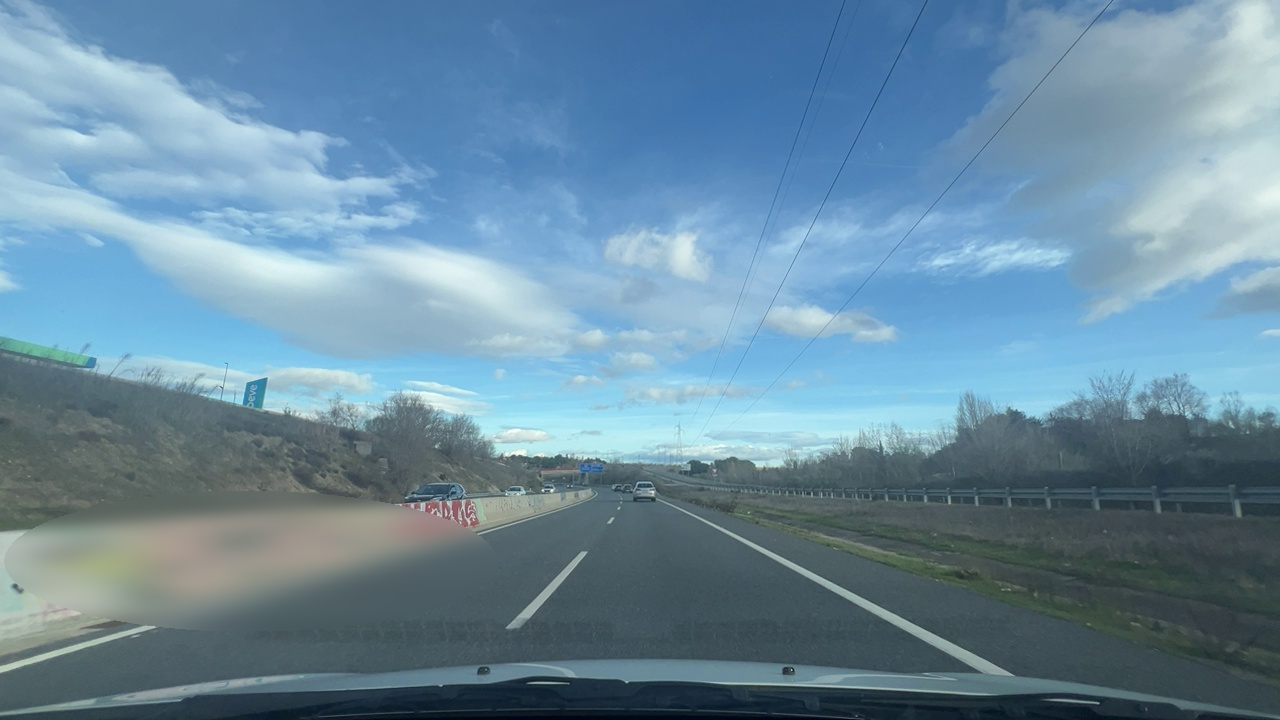
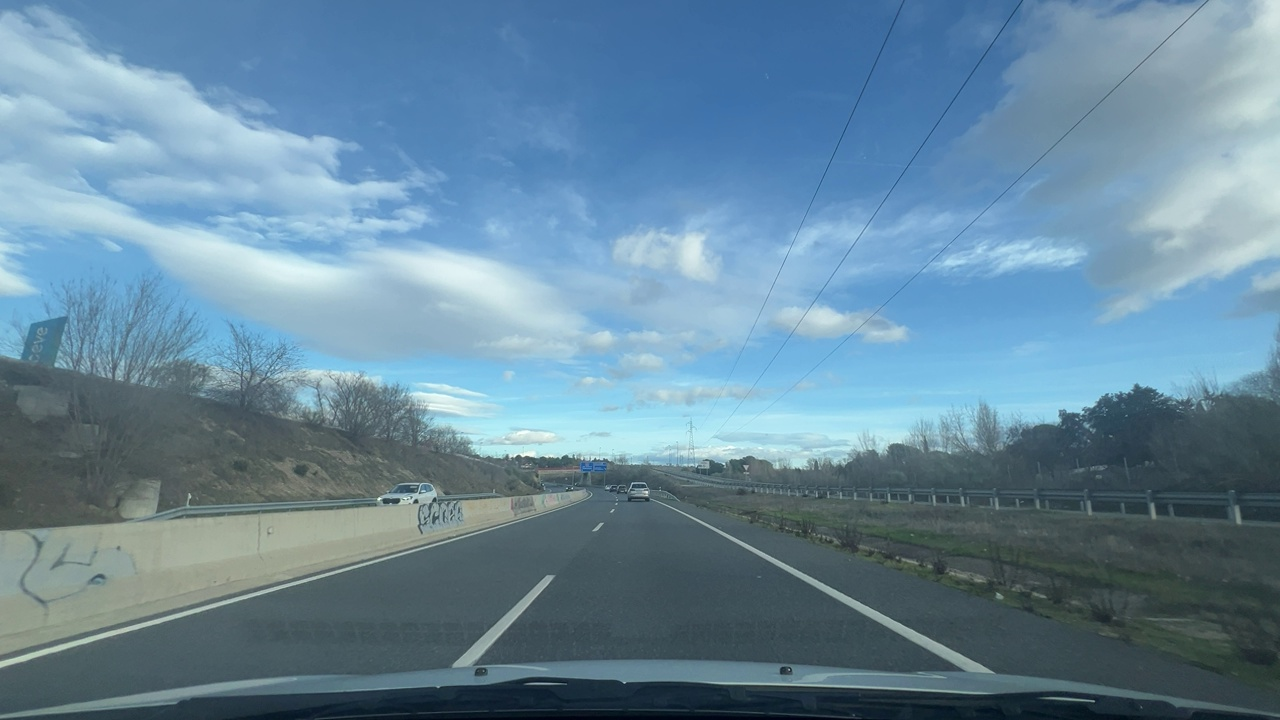
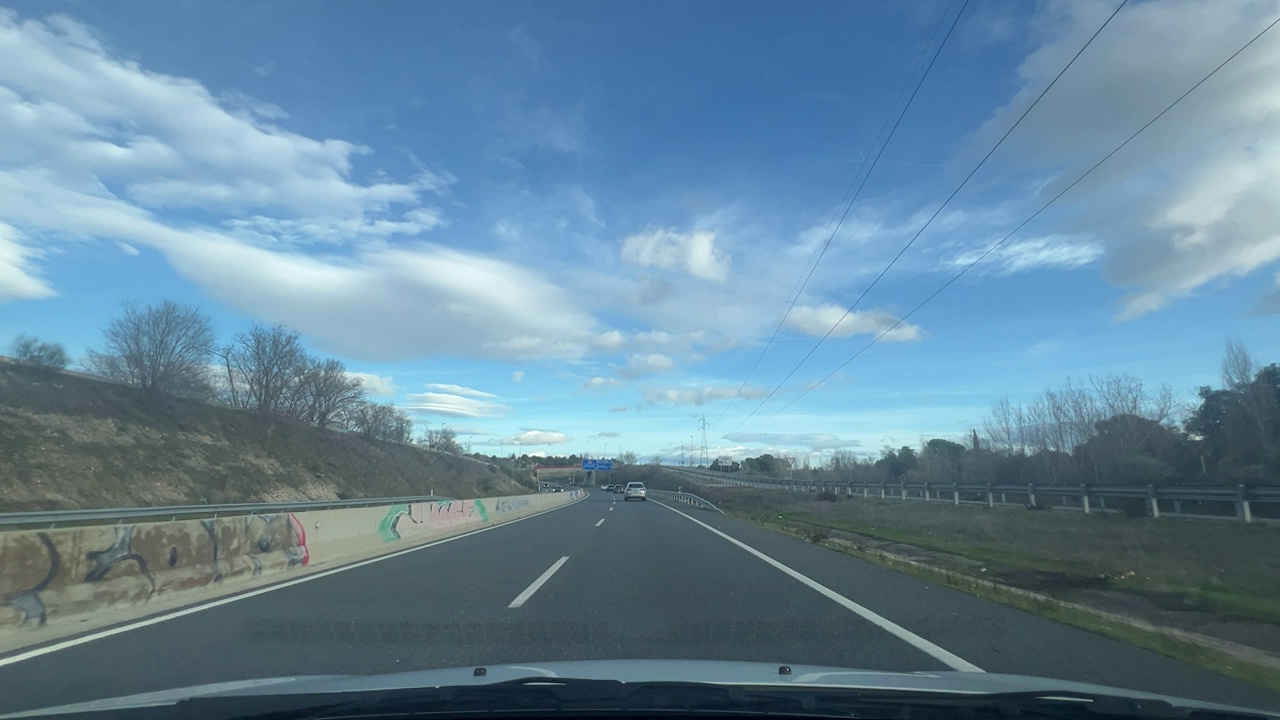
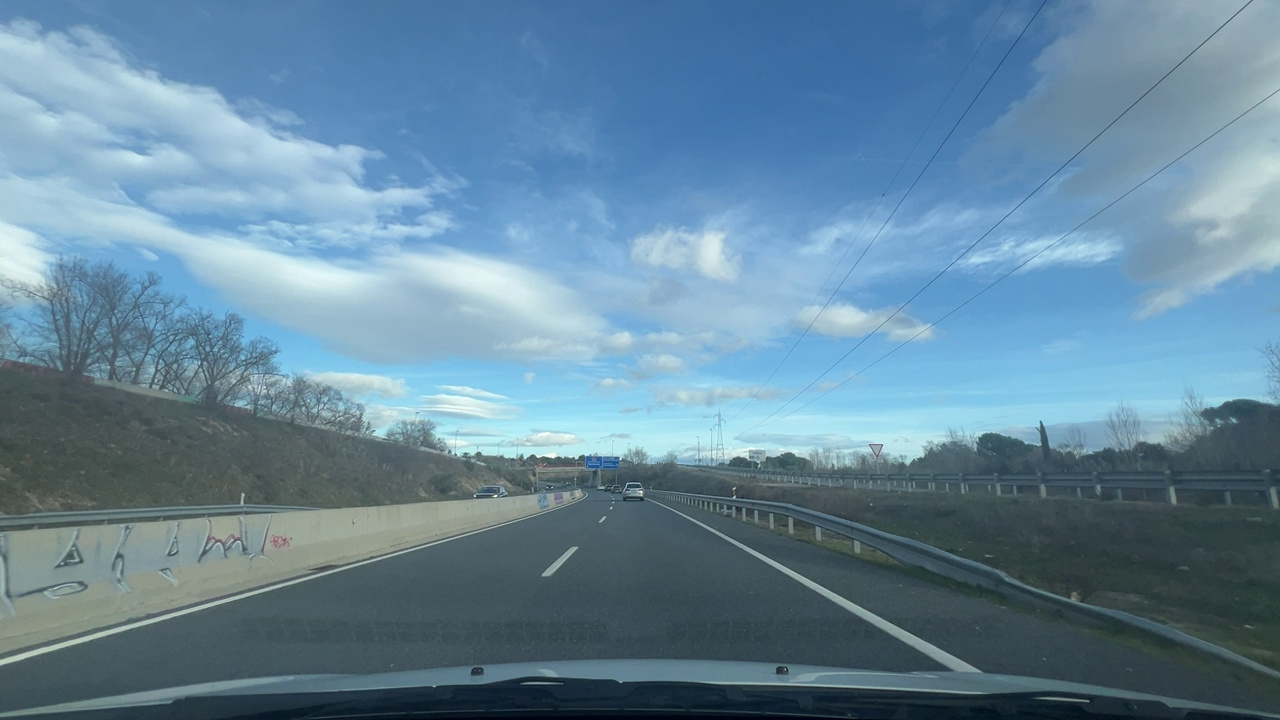
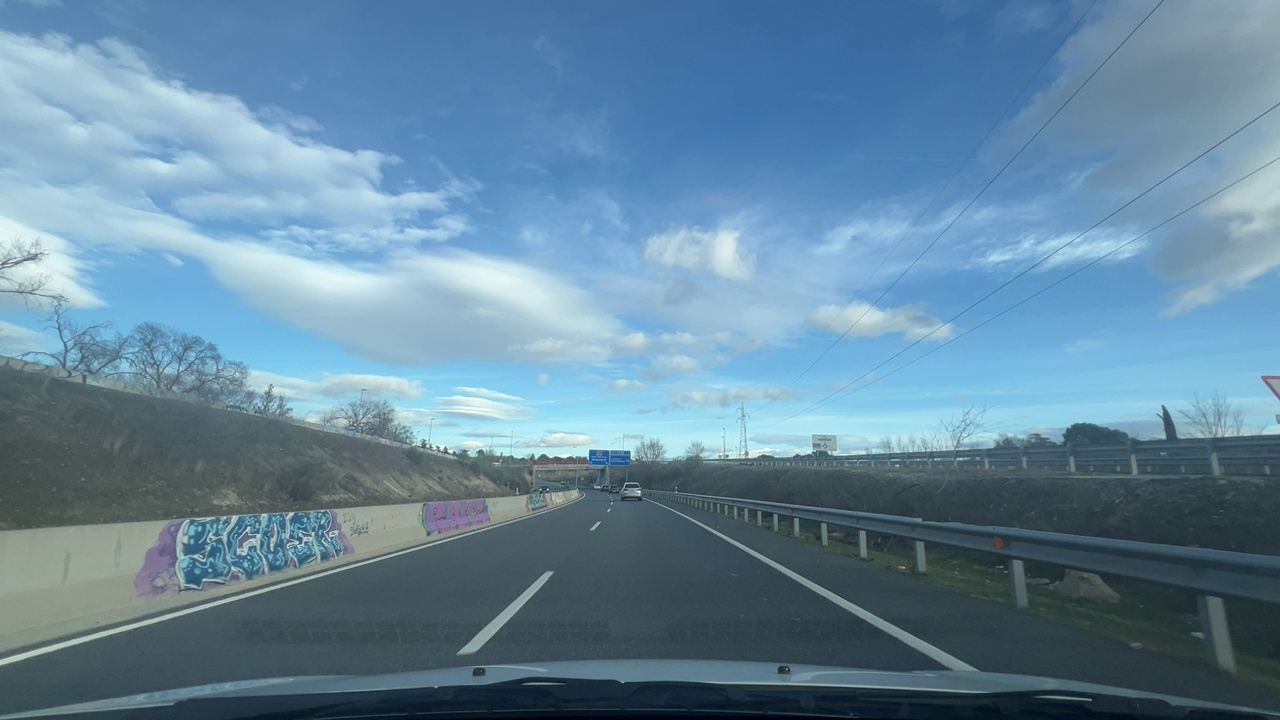
Situation: empty
Question: Are multiple traffic lights regulating the ego direction of travel displaying different colors simultaneously?
Answer: No
Reasoning: There are no traffic lights visible

Situation: empty
Question: Is there a vehicle directly ahead in the ego lane with brake lights on?
Answer: No
Reasoning: The vehicle in front does not have his brake lights on

Situation: empty
Question: Is the distance between the ego vehicle and the vehicle ahead decreasing?
Answer: No
Reasoning: The distance is staying the same between the car in front and the ego vehicle

Situation: empty
Question: Is either the ego vehicle or the leading vehicle stationary?
Answer: No
Reasoning: Both vehicles are traveling with speed